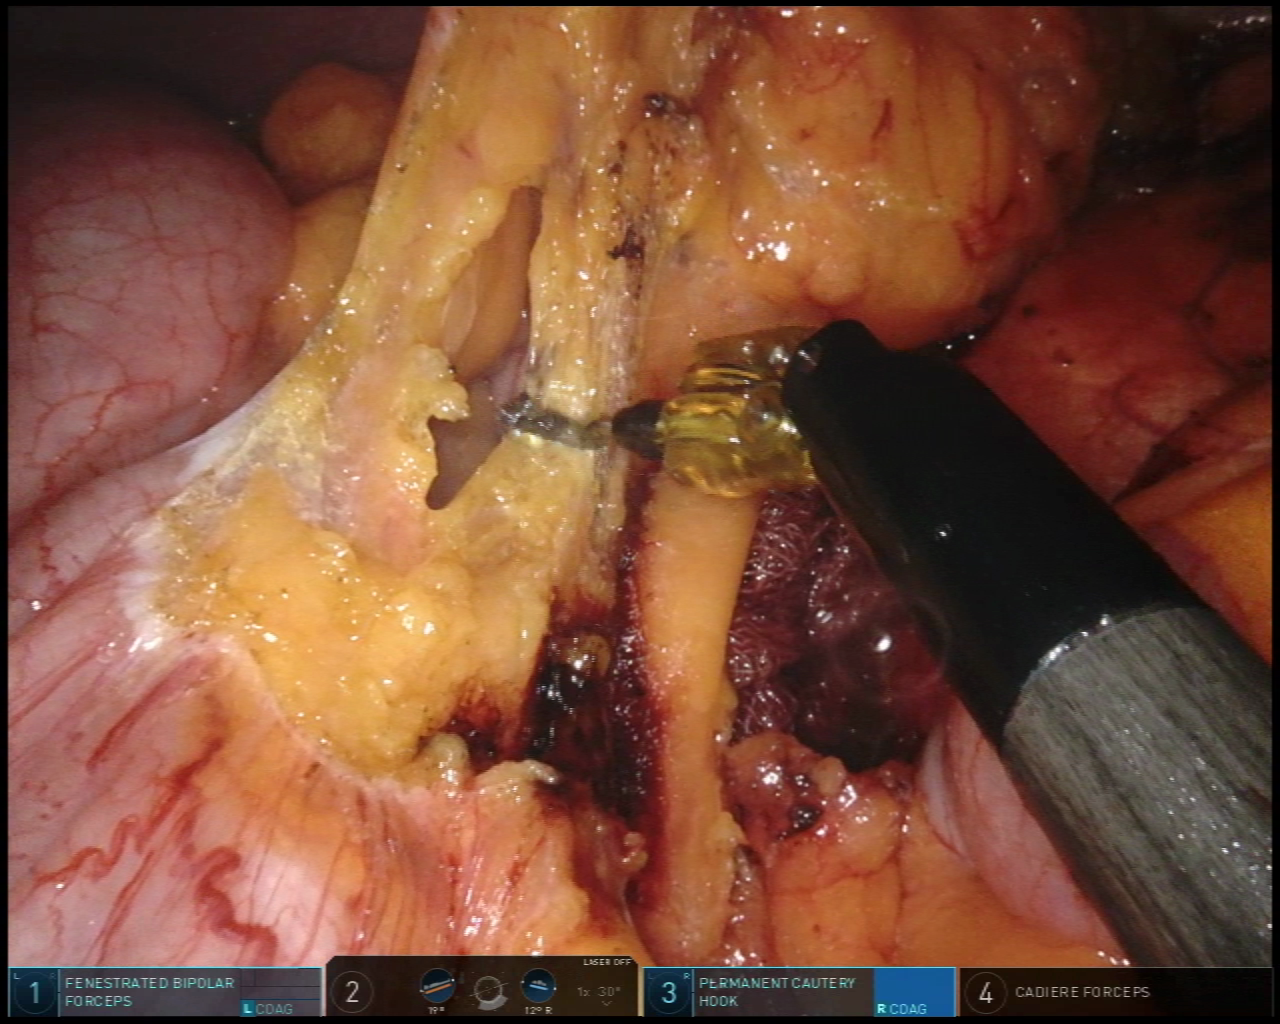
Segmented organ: colon
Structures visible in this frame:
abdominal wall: no
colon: yes
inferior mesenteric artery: no
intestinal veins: no
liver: no
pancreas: no
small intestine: no
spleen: no
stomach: no
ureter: no
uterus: no
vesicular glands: no